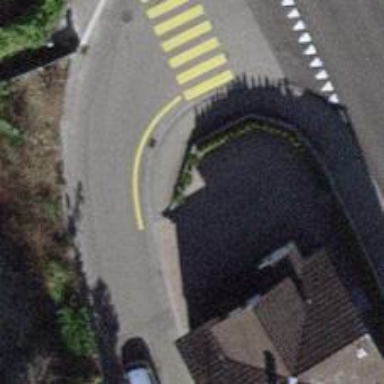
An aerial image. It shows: Asphalt sidewalk along the footway.